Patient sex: M
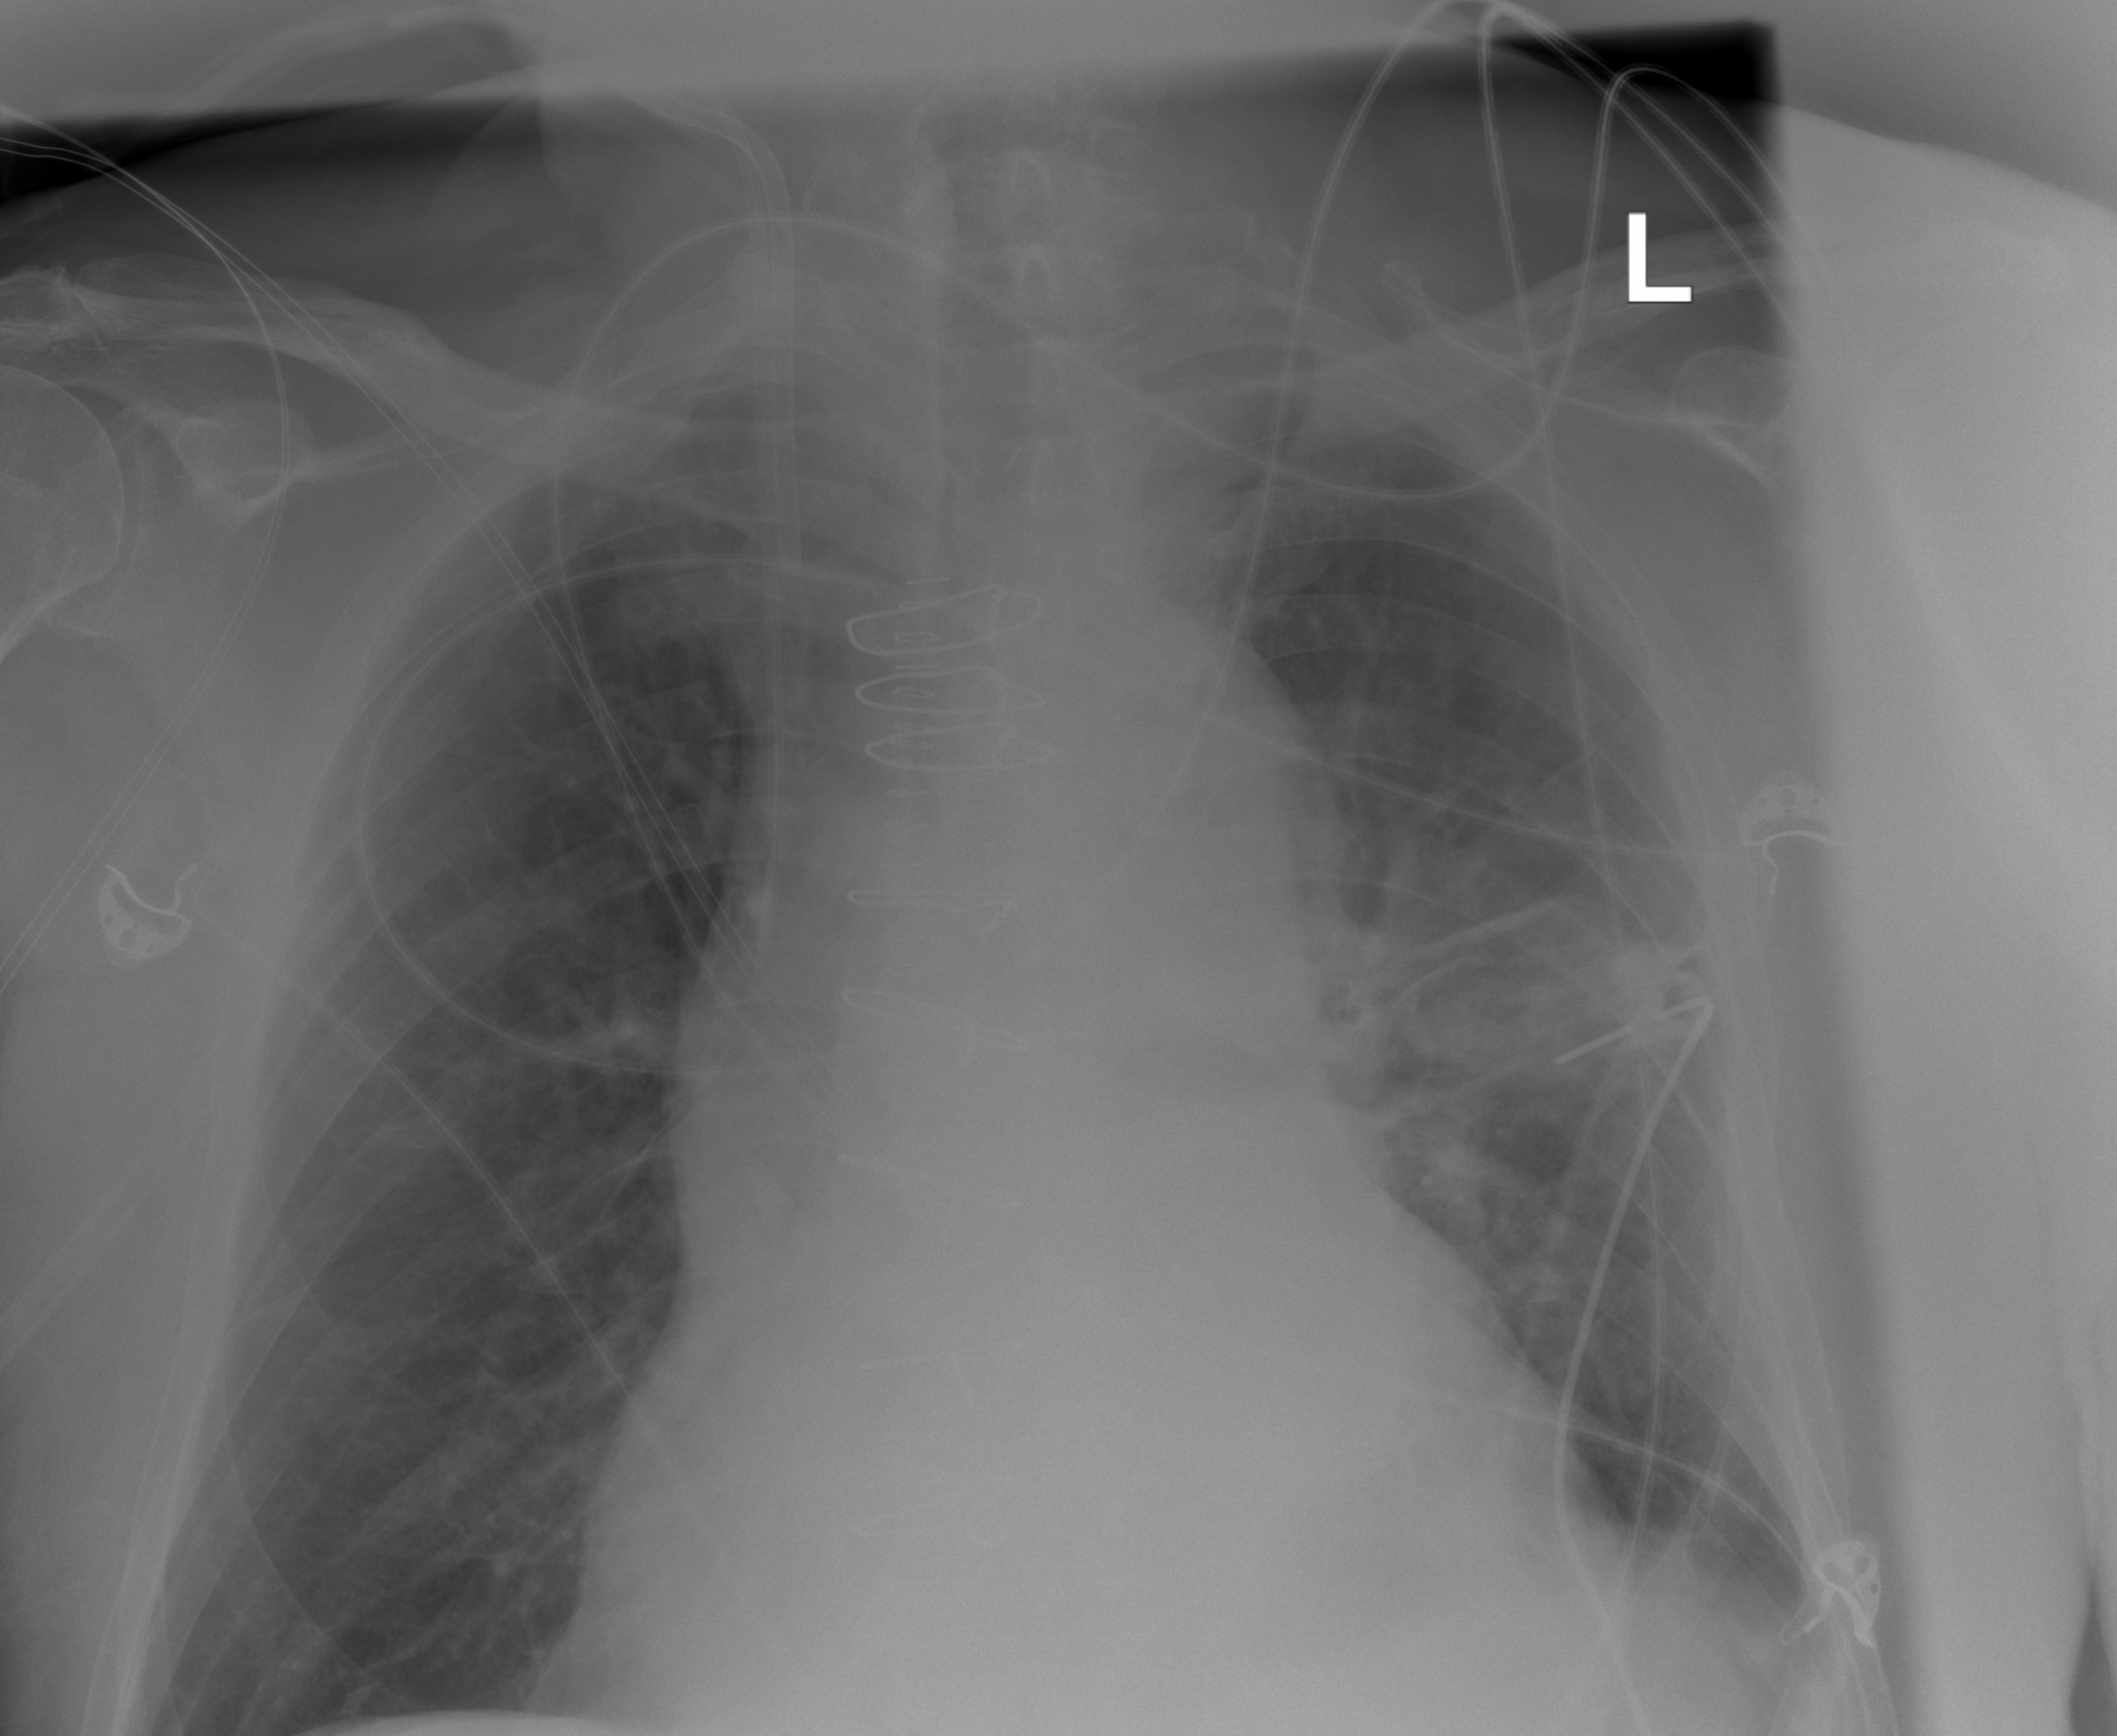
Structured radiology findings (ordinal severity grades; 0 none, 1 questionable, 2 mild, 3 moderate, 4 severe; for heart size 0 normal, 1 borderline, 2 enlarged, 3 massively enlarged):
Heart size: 2
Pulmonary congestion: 0
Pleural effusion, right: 0
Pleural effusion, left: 0
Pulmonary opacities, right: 0
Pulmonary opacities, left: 0
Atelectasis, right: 2
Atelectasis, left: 2